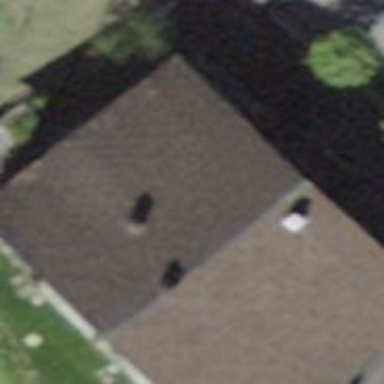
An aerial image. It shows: Detached building with gabled roof.